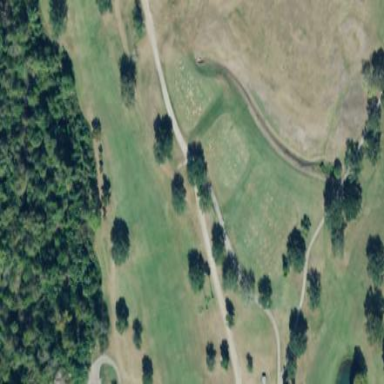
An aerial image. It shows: Driving range for golf practice.